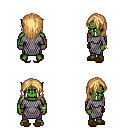
a pixel art fantasy rpg character, male body template, orc, green skin, chain mail, magenta pants, light blonde long hairstyle, bracelets, brown slippers, four views (front, back, left, right), 2x2 character sprite sheet, small pixel art, hard edges, no anti-aliasing